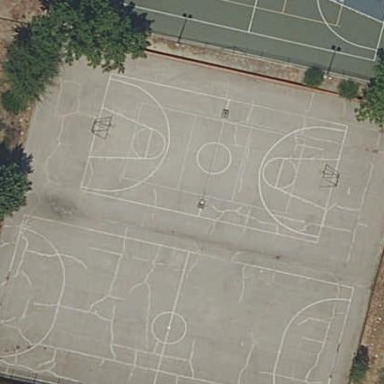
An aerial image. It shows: Basketball court on pitch.